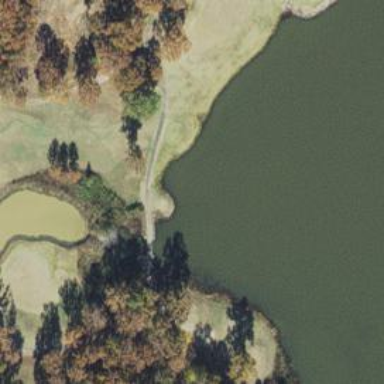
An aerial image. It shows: Path bridge on golf course.